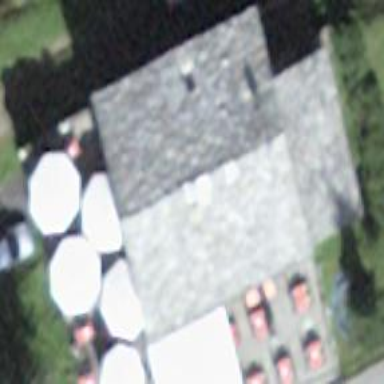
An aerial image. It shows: Restaurant.